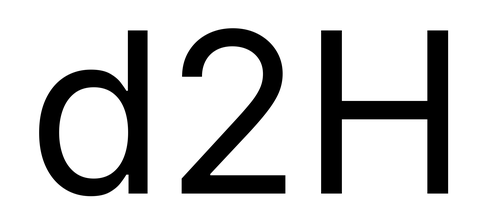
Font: Inter_Regular